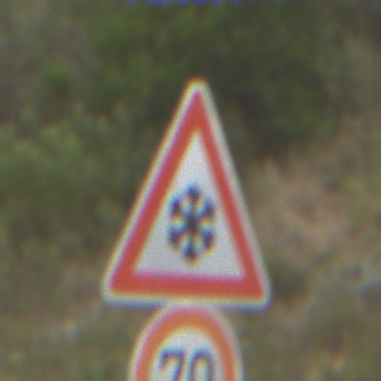
Verkehrszeichen: SchneeOderEisglaette
Zusatzzeichen unten: Geschwindigkeit70
Umgebung: Outdoor, Nature
Tageszeit: Midday
Wetter: Overcast
Licht: Natural
Jahreszeit: NotSpecified
Kontrast: LowContrast